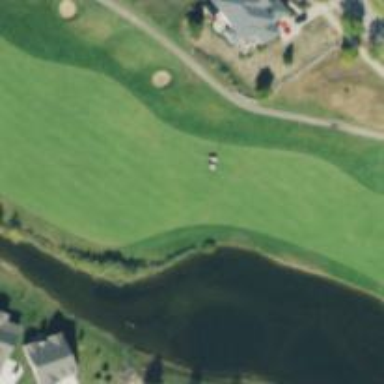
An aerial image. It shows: Golf fairway surrounded by grass.